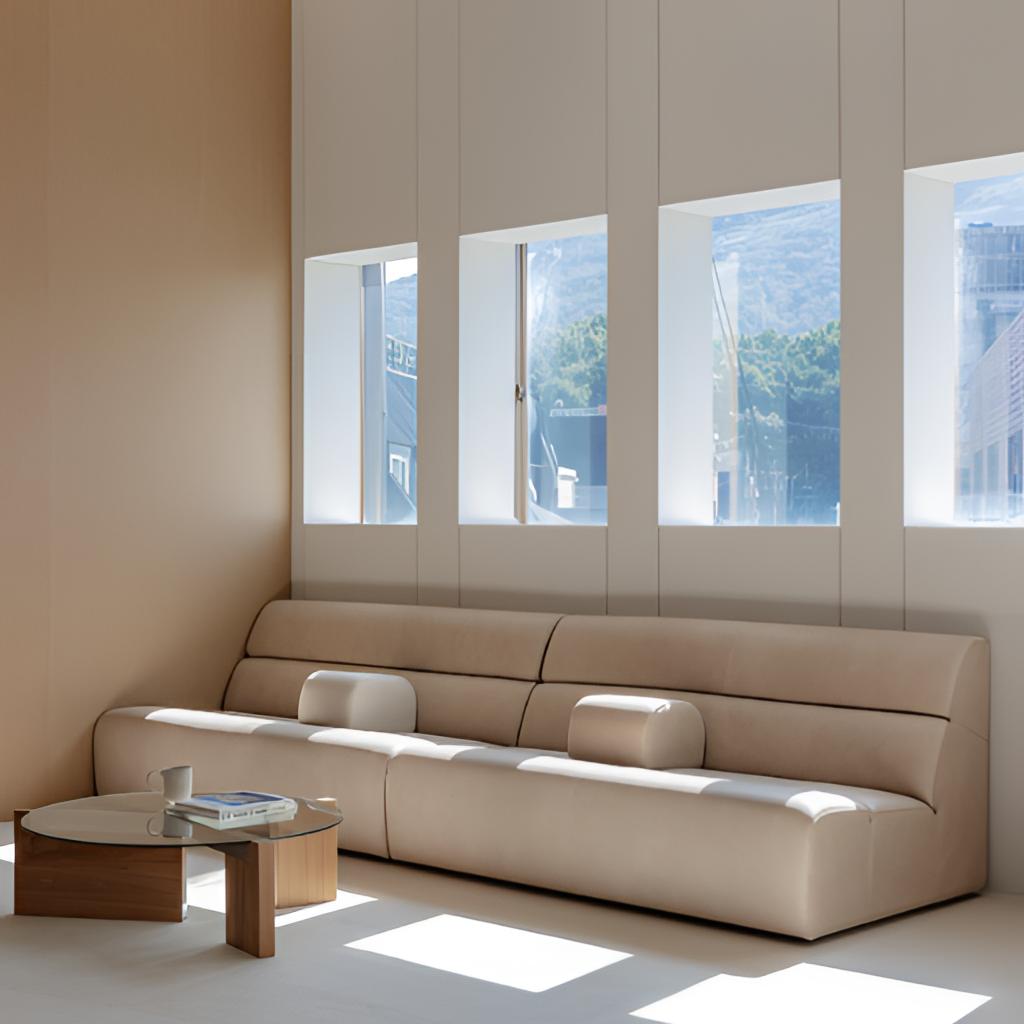
living room, beige leather sofa, beige paint wallpaper, with solid pattern, minimalist, tile flooring, with smooth pattern